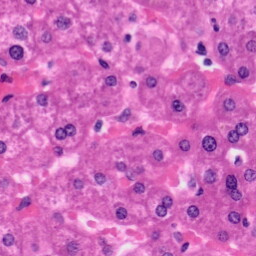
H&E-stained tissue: Liver